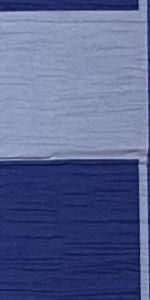
Label: Empty